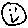
Label: smiley face